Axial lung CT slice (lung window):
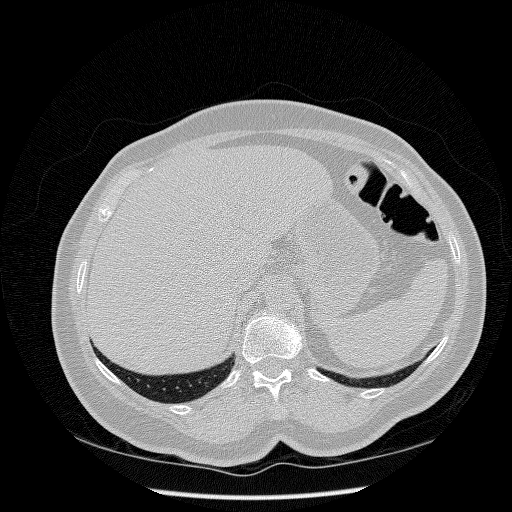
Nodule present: no